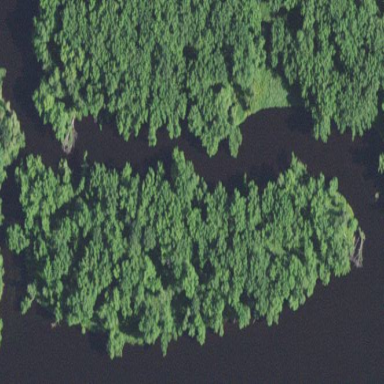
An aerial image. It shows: Nature reserve located on islet.